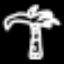
Label: palm tree